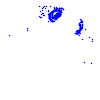
Particle: electron